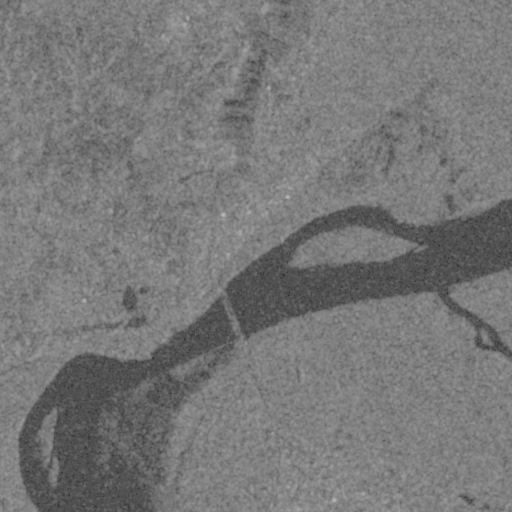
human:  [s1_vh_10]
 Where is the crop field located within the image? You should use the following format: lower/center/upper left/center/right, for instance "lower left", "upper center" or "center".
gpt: The crop field is located in the upper left of the image.
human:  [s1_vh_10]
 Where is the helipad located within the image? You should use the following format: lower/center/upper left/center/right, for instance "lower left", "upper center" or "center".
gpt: The helipad is located in the upper center of the image.
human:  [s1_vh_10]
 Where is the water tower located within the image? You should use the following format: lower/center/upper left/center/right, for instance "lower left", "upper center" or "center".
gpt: The water tower is located in the lower center of the image.
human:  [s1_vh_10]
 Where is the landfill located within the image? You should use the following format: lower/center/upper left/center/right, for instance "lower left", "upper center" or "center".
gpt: There is no landfill in the image.

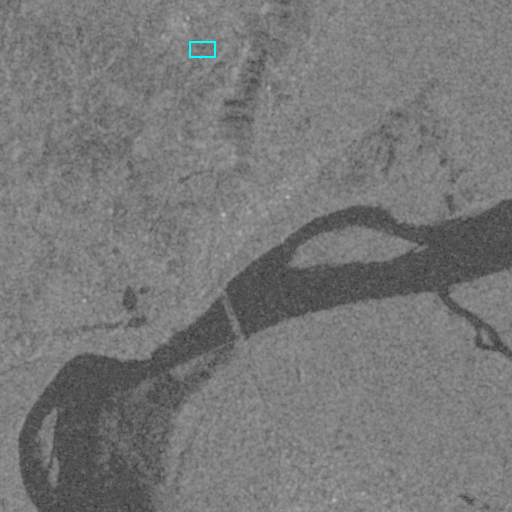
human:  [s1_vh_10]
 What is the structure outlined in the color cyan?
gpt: The structure outlined in cyan is a crop field.
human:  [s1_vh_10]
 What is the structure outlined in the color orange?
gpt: There is no orange outline.